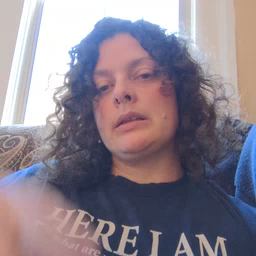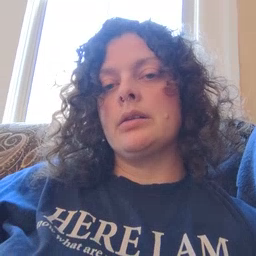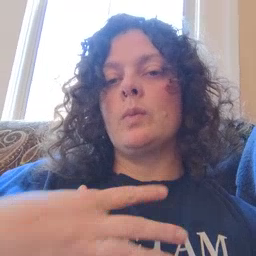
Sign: white